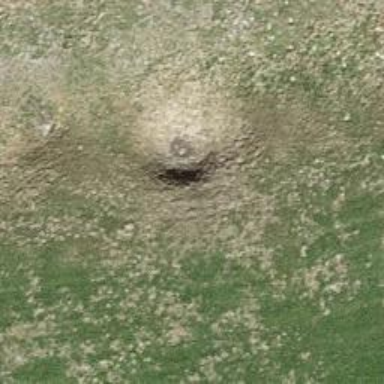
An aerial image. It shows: Sinkhole in natural setting.